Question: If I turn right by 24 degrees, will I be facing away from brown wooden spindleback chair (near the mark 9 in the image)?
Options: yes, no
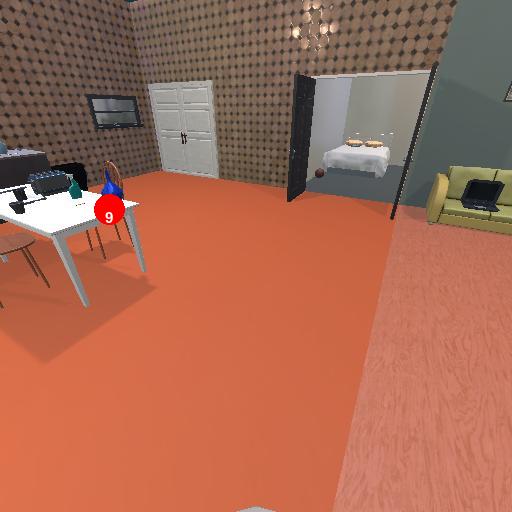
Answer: yes